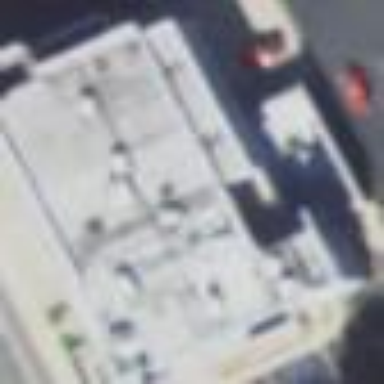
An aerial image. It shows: Commercial building that serves as fire station.